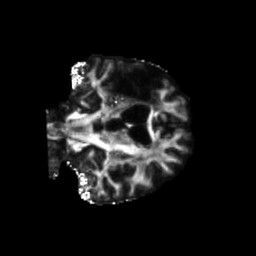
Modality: FA
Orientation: coronal
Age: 64
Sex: female
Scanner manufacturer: siemens
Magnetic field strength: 3 T
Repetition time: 5.47 s
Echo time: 0.0854 s